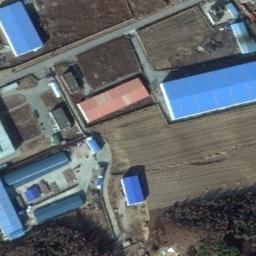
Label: industrial_area